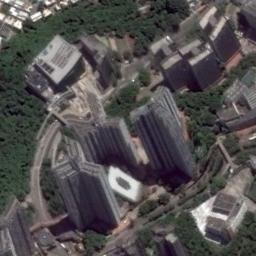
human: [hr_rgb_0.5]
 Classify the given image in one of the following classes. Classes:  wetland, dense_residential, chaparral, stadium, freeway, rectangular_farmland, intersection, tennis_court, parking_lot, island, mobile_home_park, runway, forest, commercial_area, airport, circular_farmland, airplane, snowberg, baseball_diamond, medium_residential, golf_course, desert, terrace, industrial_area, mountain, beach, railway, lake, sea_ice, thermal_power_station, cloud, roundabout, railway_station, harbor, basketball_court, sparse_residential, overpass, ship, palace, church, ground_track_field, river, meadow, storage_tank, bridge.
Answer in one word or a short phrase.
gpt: commercial_area